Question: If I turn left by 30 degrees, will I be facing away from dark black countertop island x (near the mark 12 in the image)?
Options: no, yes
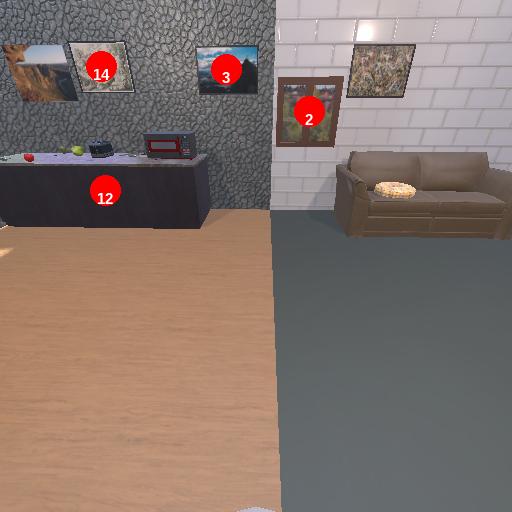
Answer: no